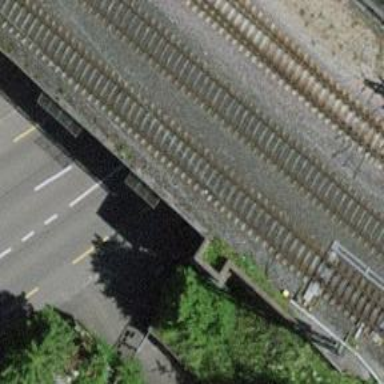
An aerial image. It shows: Bridge over railway line.